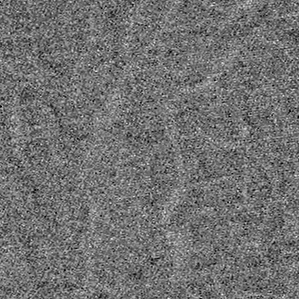
Label: frost